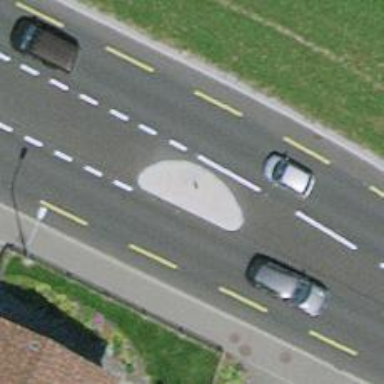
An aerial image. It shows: Traffic calming island.